Question: Hi i am having a problem loading a image from the asset catalog onto the background of a button using 'UIImage(named: String)' the button just shows up completely white and the image object is equal to nil
here is the code i have so far
'''
//
// TopButtonContainer.swift
// Risky-Buisiness-Museum-App-iOS
//
// Created by THOMAS NEEDHAM on 11/07/2015.
// Copyright (c) 2015 THOMAS NEEDHAM. All rights reserved.
//
import Foundation
import UIKit
public class TopButtonContainer : UIViewController {
var TopButtons: [UIButton] = [UIButton]();
let TopButtonImageNamesBlue = [ "Aquarium Icon Blue", "Bugs Icon Blue", "Ancient World Icon Blue", "World Cultures Icon Blue", "Dinosaurs Icon Blue", "Space Icon Blue"]
let TopButtonImageNamesGreen = [ "Aquarium Icon Green", "Bugs Icon Green", "Ancient World Icon Green", "World Cultures Icon Green", "Dinosaurs Icon Green", "Space Icon Green"]
var parent: HomeViewController?
let NUM_BUTTONS:CGFloat = 6
required public init(coder aDecoder: NSCoder) {
parent = HomeViewController(coder: aDecoder)
super.init(coder: aDecoder);
}
override public func viewDidLoad() {
super.viewDidLoad()
parent = getParent() as? HomeViewController;
for var i:CGFloat = 0; i < NUM_BUTTONS; i++
{
self.view.addSubview(CreateButton(i))
}
//Cont.addSubview(CreateButton(CGFloat(1)))
NSLog("Top buttons Loaded")
}
override public func didReceiveMemoryWarning() {
super.didReceiveMemoryWarning()
}
private func CreateButton(index:CGFloat) -> UIButton{
let Viewwidth: CGFloat = self.view.bounds.width
let Viewheight: CGFloat = self.view.bounds.height
var i:Int = Int(index)
var value:String = TopButtonImageNamesBlue[i]
var button = UIButton(frame: CGRect(x: Viewwidth / NUM_BUTTONS * index, y:CGFloat(0.0), width: Viewwidth / NUM_BUTTONS, height: Viewheight))
var image:UIImage? = (UIImage(named: TopButtonImageNamesBlue[i])) // loading image here
if(image == nil){
NSLog("NIL")
}
button.setImage(image, forState: UIControlState.Normal)
button.addTarget(self, action:"ButtonClicked:", forControlEvents: UIControlEvents.TouchDown)
TopButtons.append(button);
return button
}
func ButtonClicked(sender: UIButton){
for var i:Int = 0; i < TopButtons.count; i++
{
if(TopButtons[i] == sender){
NSLog("Button %i Was Pressed", i)
}
}
}
public func getParent() -> UIViewController?{
return self.presentingViewController as? HomeViewController
}
internal func LoadMapButtons(){
for var i = 0; i < self.TopButtons.count; i+=1 {
sleep(1000)
}
// todo load map buttons
}
public func resetButtons(index:Int){
for var i = 0; i < TopButtons.count; i+=1{
if(i == index){
continue
}
else{
// todo reset button images
}
}
}
}
'''
i have been stuck on this for days now and have tried other suggestions on stackoverflow but none of them fixed the problem
Thanks in advance
EDIT screenshot of images.xcassets

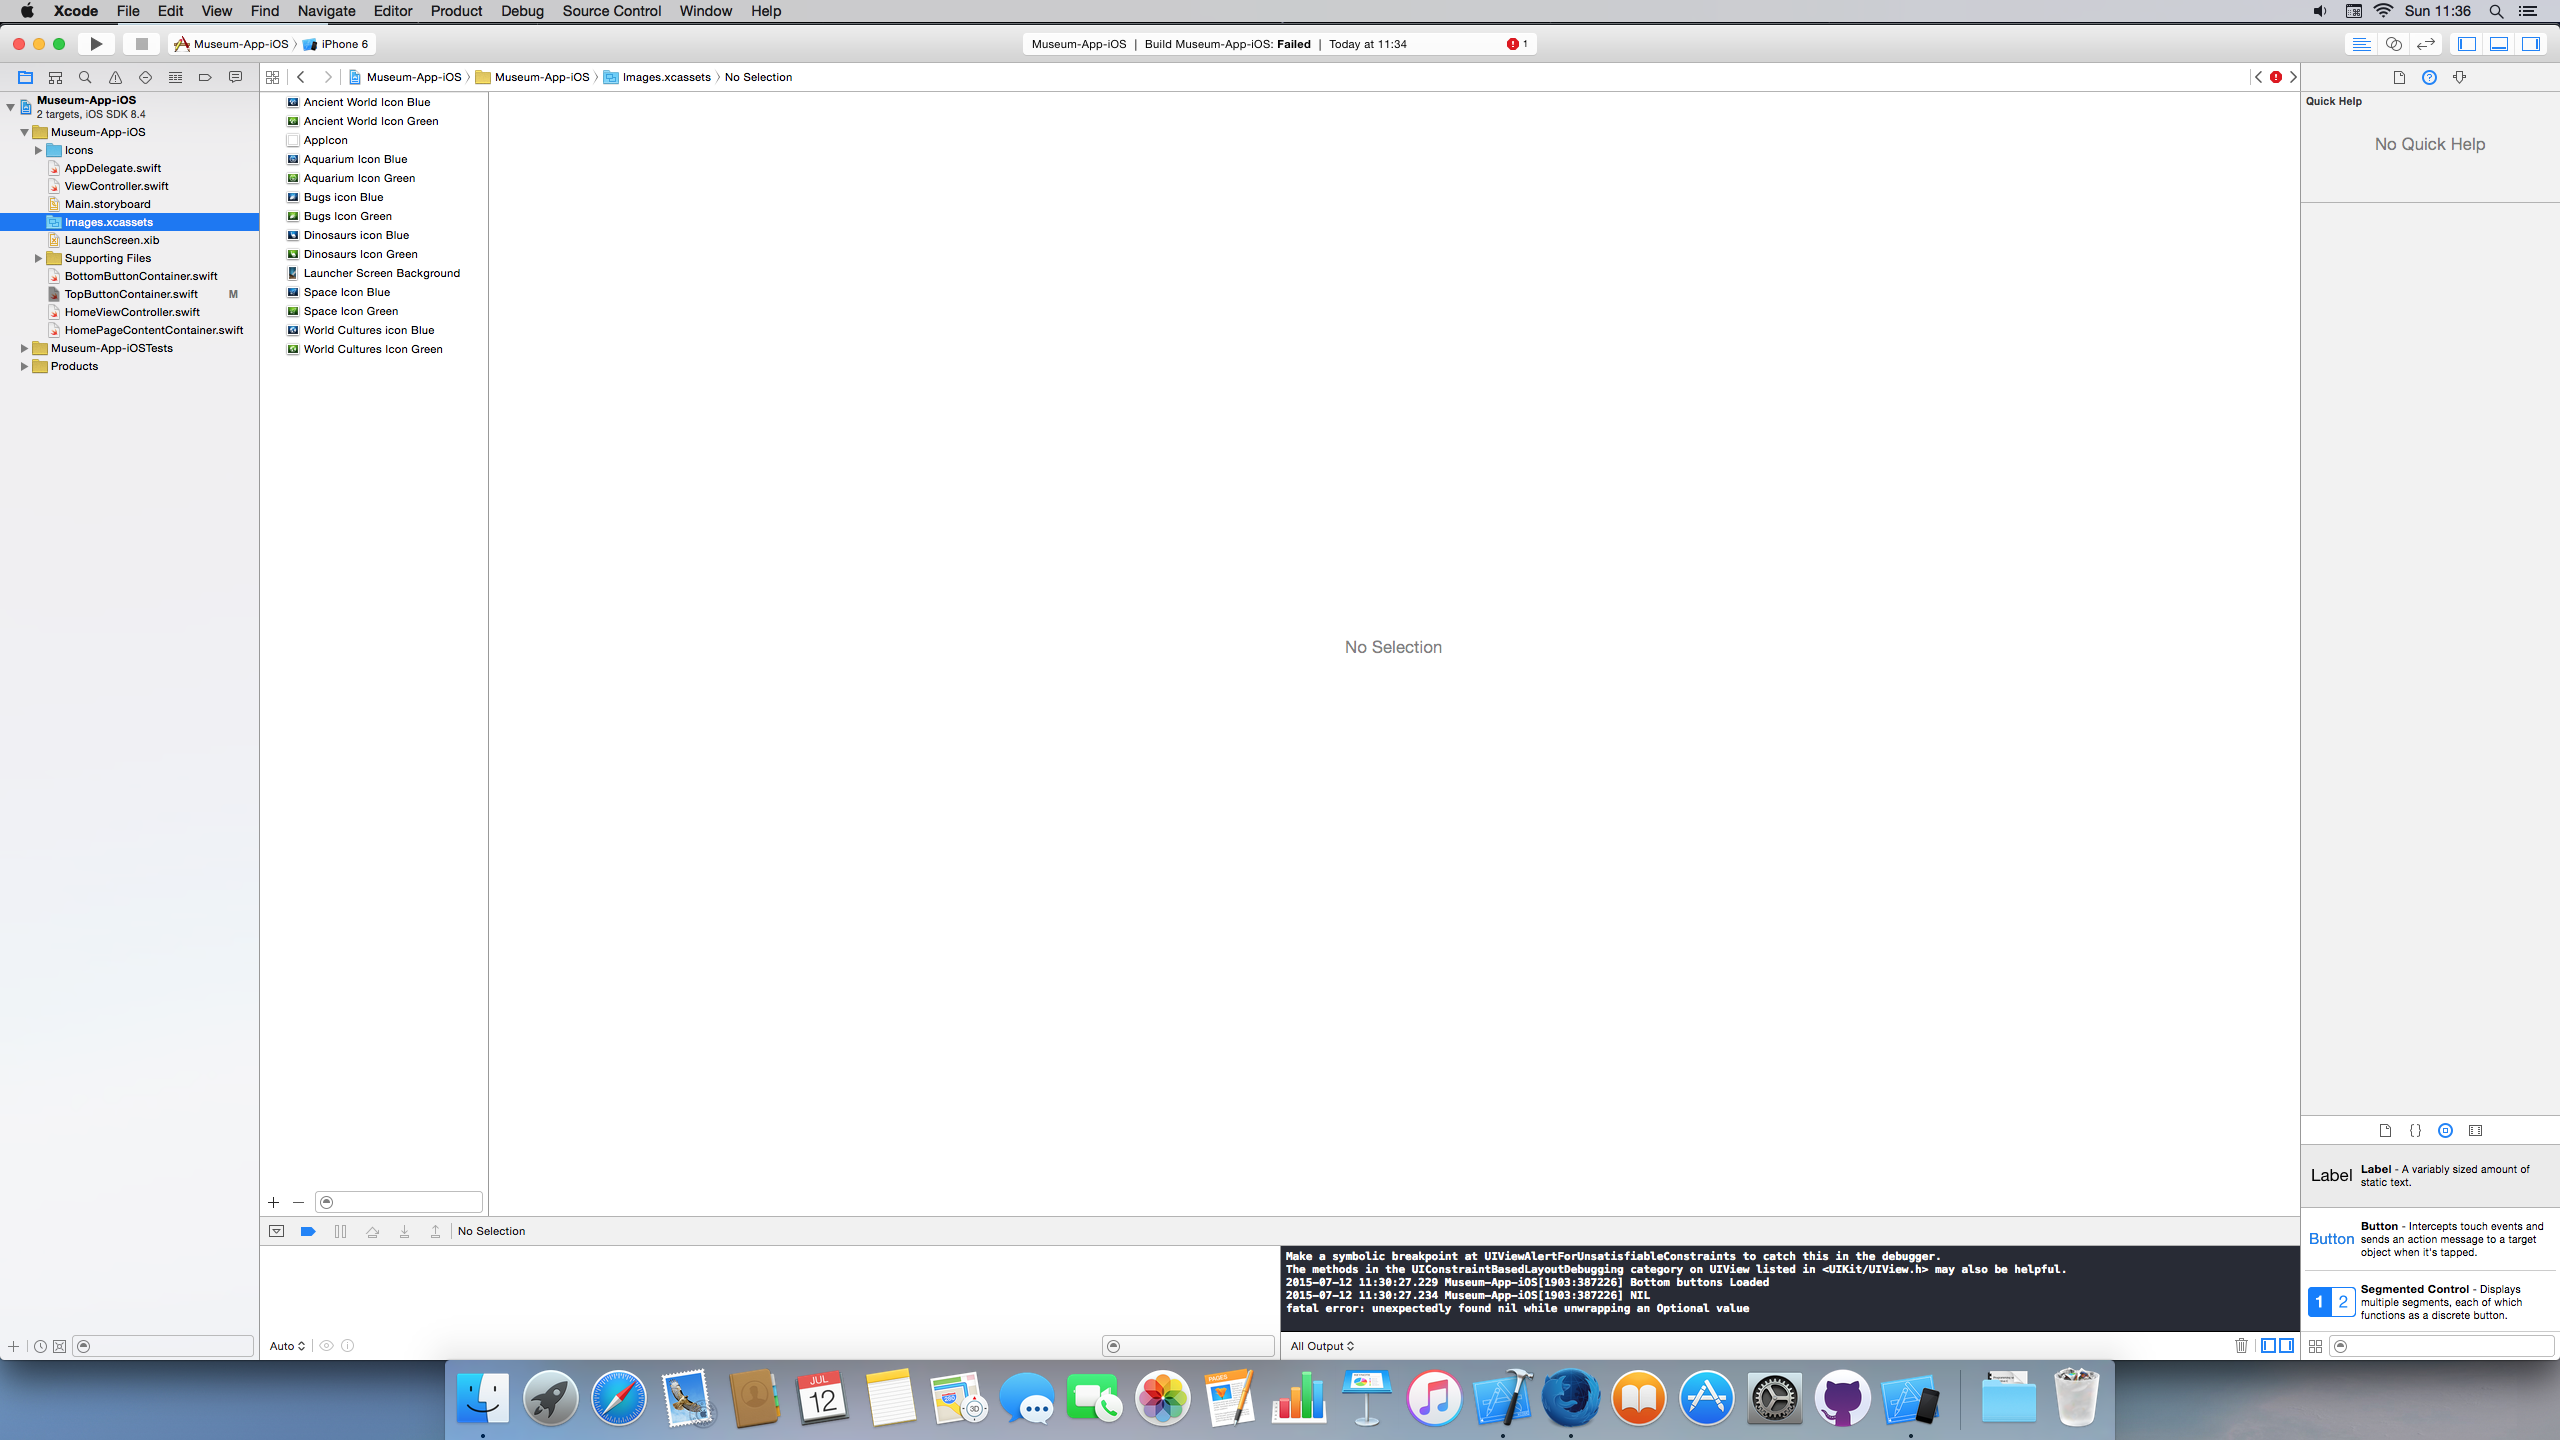
Answer: Just remove .png from the image strings
'''
let TopButtonImageNamesBlue = [ "Aquarium Icon Blue", "Bugs Icon Blue", "Ancient World Icon Blue", "World Cultures Icon Blue", "Dinosaurs Icon Blue", "Space Icon Blue"]
'''
Here is my working code :
'''
var images = ["01","02","03"]
var image : UIImage? = UIImage(named: images[0])
if (image == nil) {
println("null")
}
else{
var button: UIButton = UIButton.buttonWithType(UIButtonType.Custom) as! UIButton
button.frame = CGRectMake(0, 0, 50, 50)
button.setImage(image, forState: .Normal)
self.view.addSubview(button)
println("image is available")
}
'''
Output is :
> image is available

You must give the name same as assets folder.